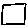
Label: square